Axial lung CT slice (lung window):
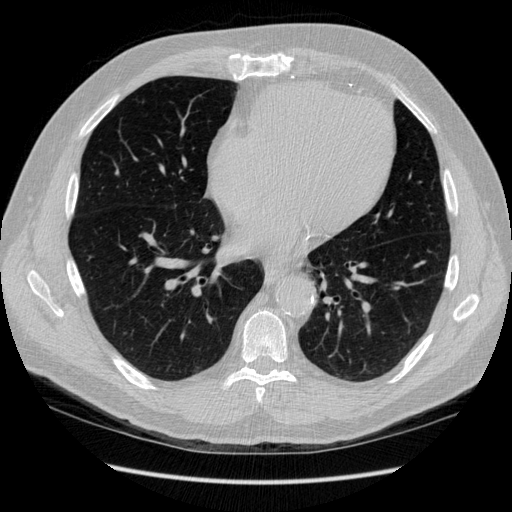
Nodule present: no